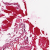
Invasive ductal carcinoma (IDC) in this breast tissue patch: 0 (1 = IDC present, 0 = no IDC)